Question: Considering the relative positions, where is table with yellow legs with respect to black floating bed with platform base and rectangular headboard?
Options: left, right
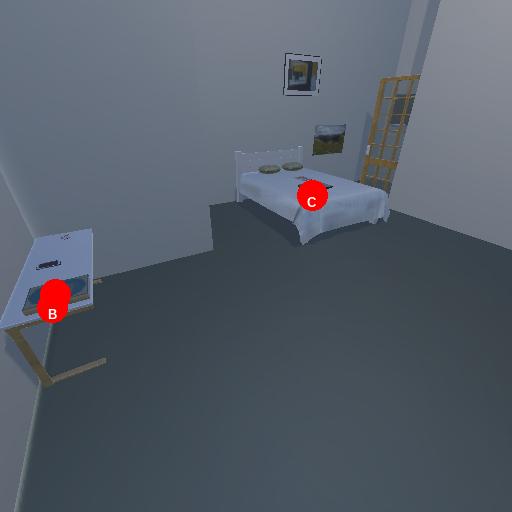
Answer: left